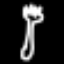
Label: fork